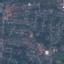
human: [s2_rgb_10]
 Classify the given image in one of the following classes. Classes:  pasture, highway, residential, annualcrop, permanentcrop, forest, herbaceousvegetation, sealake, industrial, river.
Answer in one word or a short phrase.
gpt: Residential